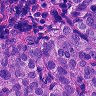
Metastatic tissue present: yes